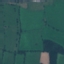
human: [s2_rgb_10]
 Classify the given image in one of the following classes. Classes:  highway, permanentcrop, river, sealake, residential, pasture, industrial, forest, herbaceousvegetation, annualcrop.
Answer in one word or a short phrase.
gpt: Pasture